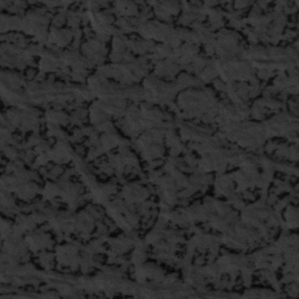
Label: frost